Interaction volume radius: 5 \u00c5
Interaction volume height: 10 \u00c5
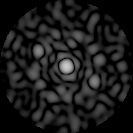
Disorder parameter: 0.8515